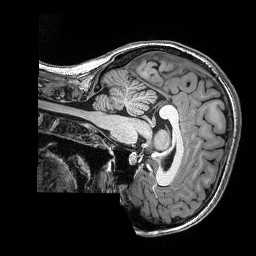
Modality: T1w
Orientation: sagittal
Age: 24
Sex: female
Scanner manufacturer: siemens
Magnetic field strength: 3 T
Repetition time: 2.5 s
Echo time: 0.00343 s